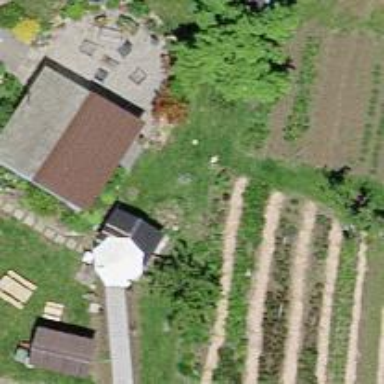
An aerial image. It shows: Farm shop.